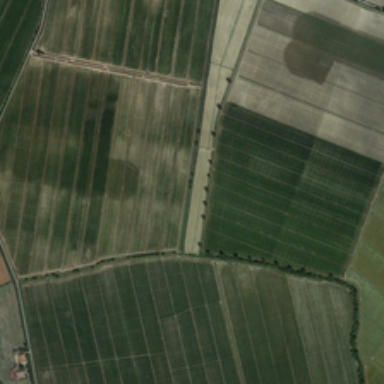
Some green fields are planted with trees .